Question: I realize this question has been asked in various ways, but I couldn't fix my problem despite this. I'm sure I've done everything correctly and yet it still throws the null pointer exception. Is this a Windows 7 issue with Eclipse?
I'm attaching a screen shot so you can see exactly how I have things laid out and that it isn't working still. I really want to trouble shoot this so I can move on in the tutorial I'm doing. This is so frustrating to be hinged on something so trivial!! My image star.png is located inside the image folder which is in the src folder where the package resides as well. Thank you!

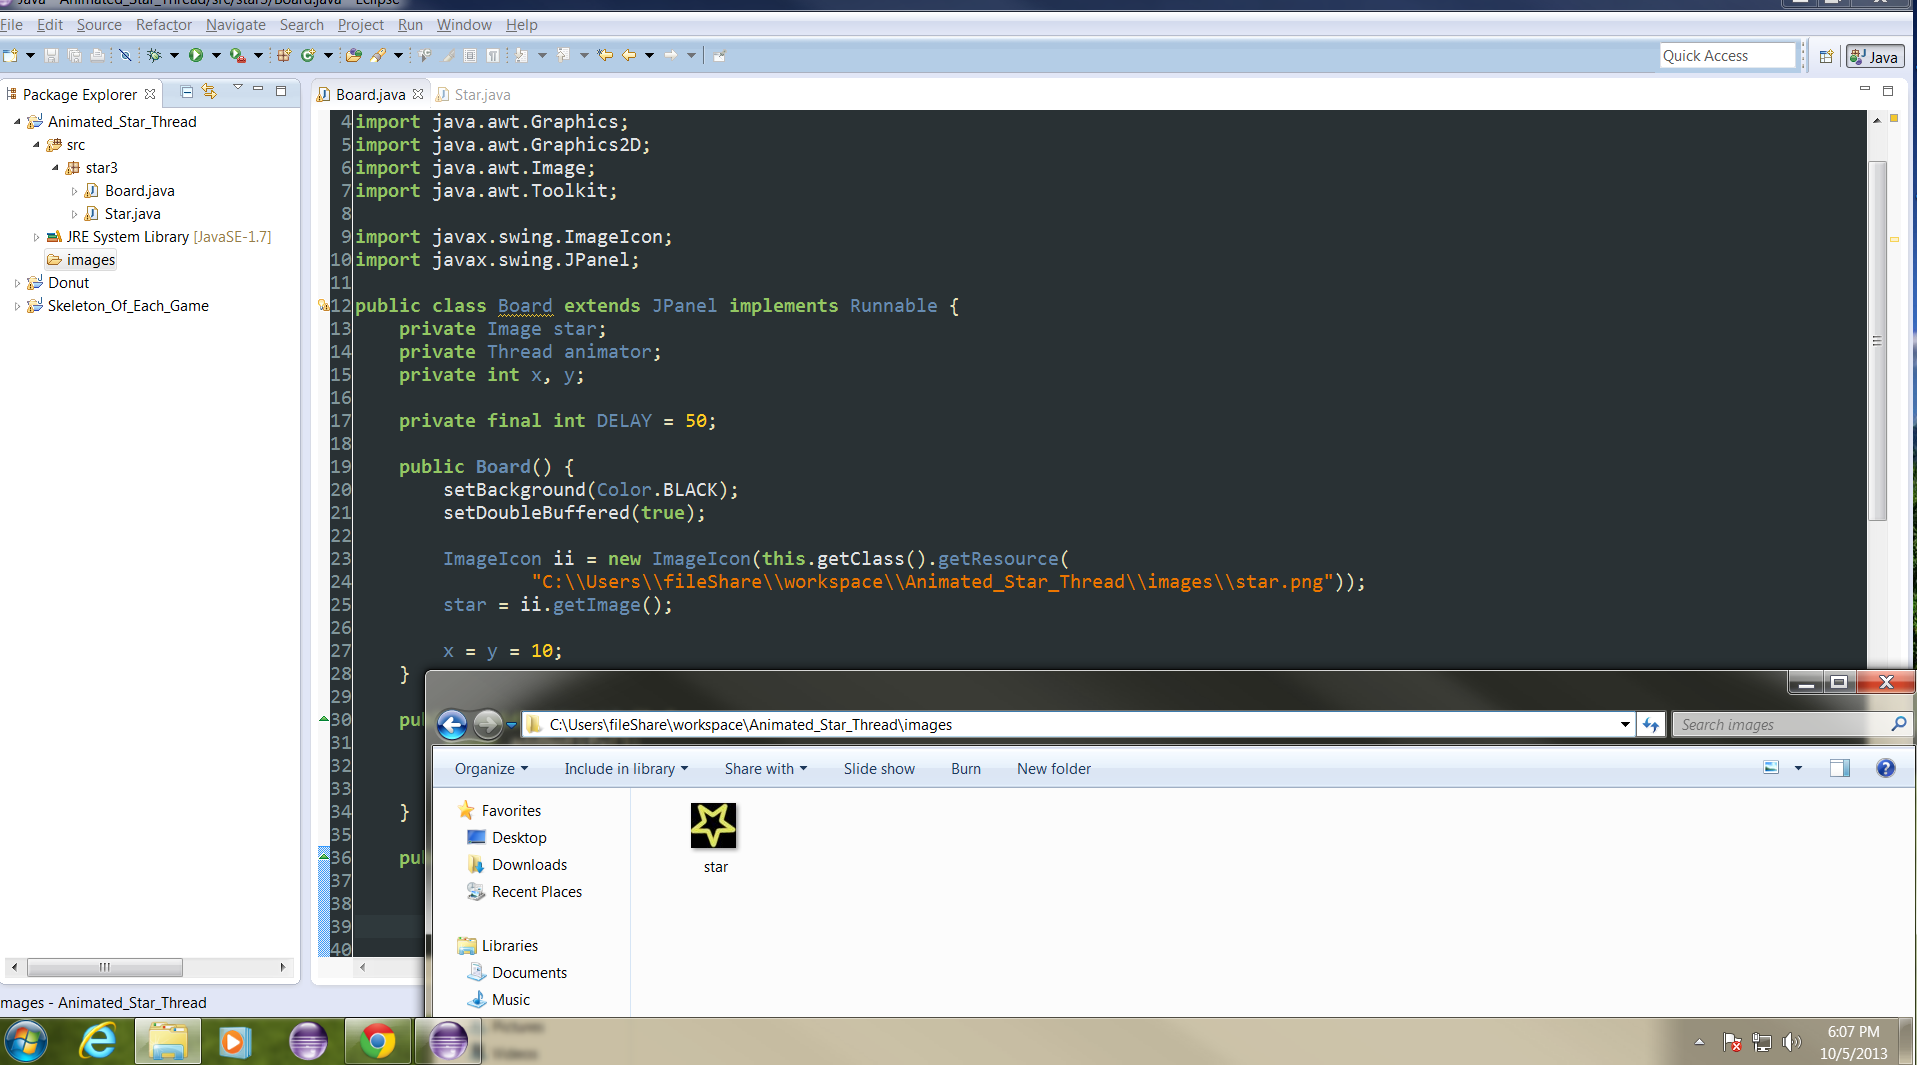
Answer: 1. Create a new Source Folder. Do not use a regular folder like the one already in your workspace.
2. Create a new package named "star3.images" in the folder you just created.
3. Copy the images you want (in your case, "star.png") into the package.
4. Load it using the following:
'''
ImageIcon ii = new ImageIcon(getClass().getResource("images/star.png"));
'''
For all other images, replace "star.png" with the name of whatever image you wish to load.